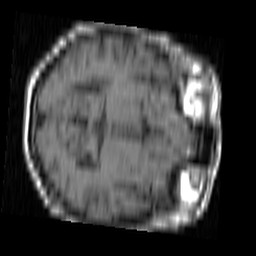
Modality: T1w
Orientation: axial
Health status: ill
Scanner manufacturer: siemens
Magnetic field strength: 1.5 T
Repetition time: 0.4 s
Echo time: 0.014 s